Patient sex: M
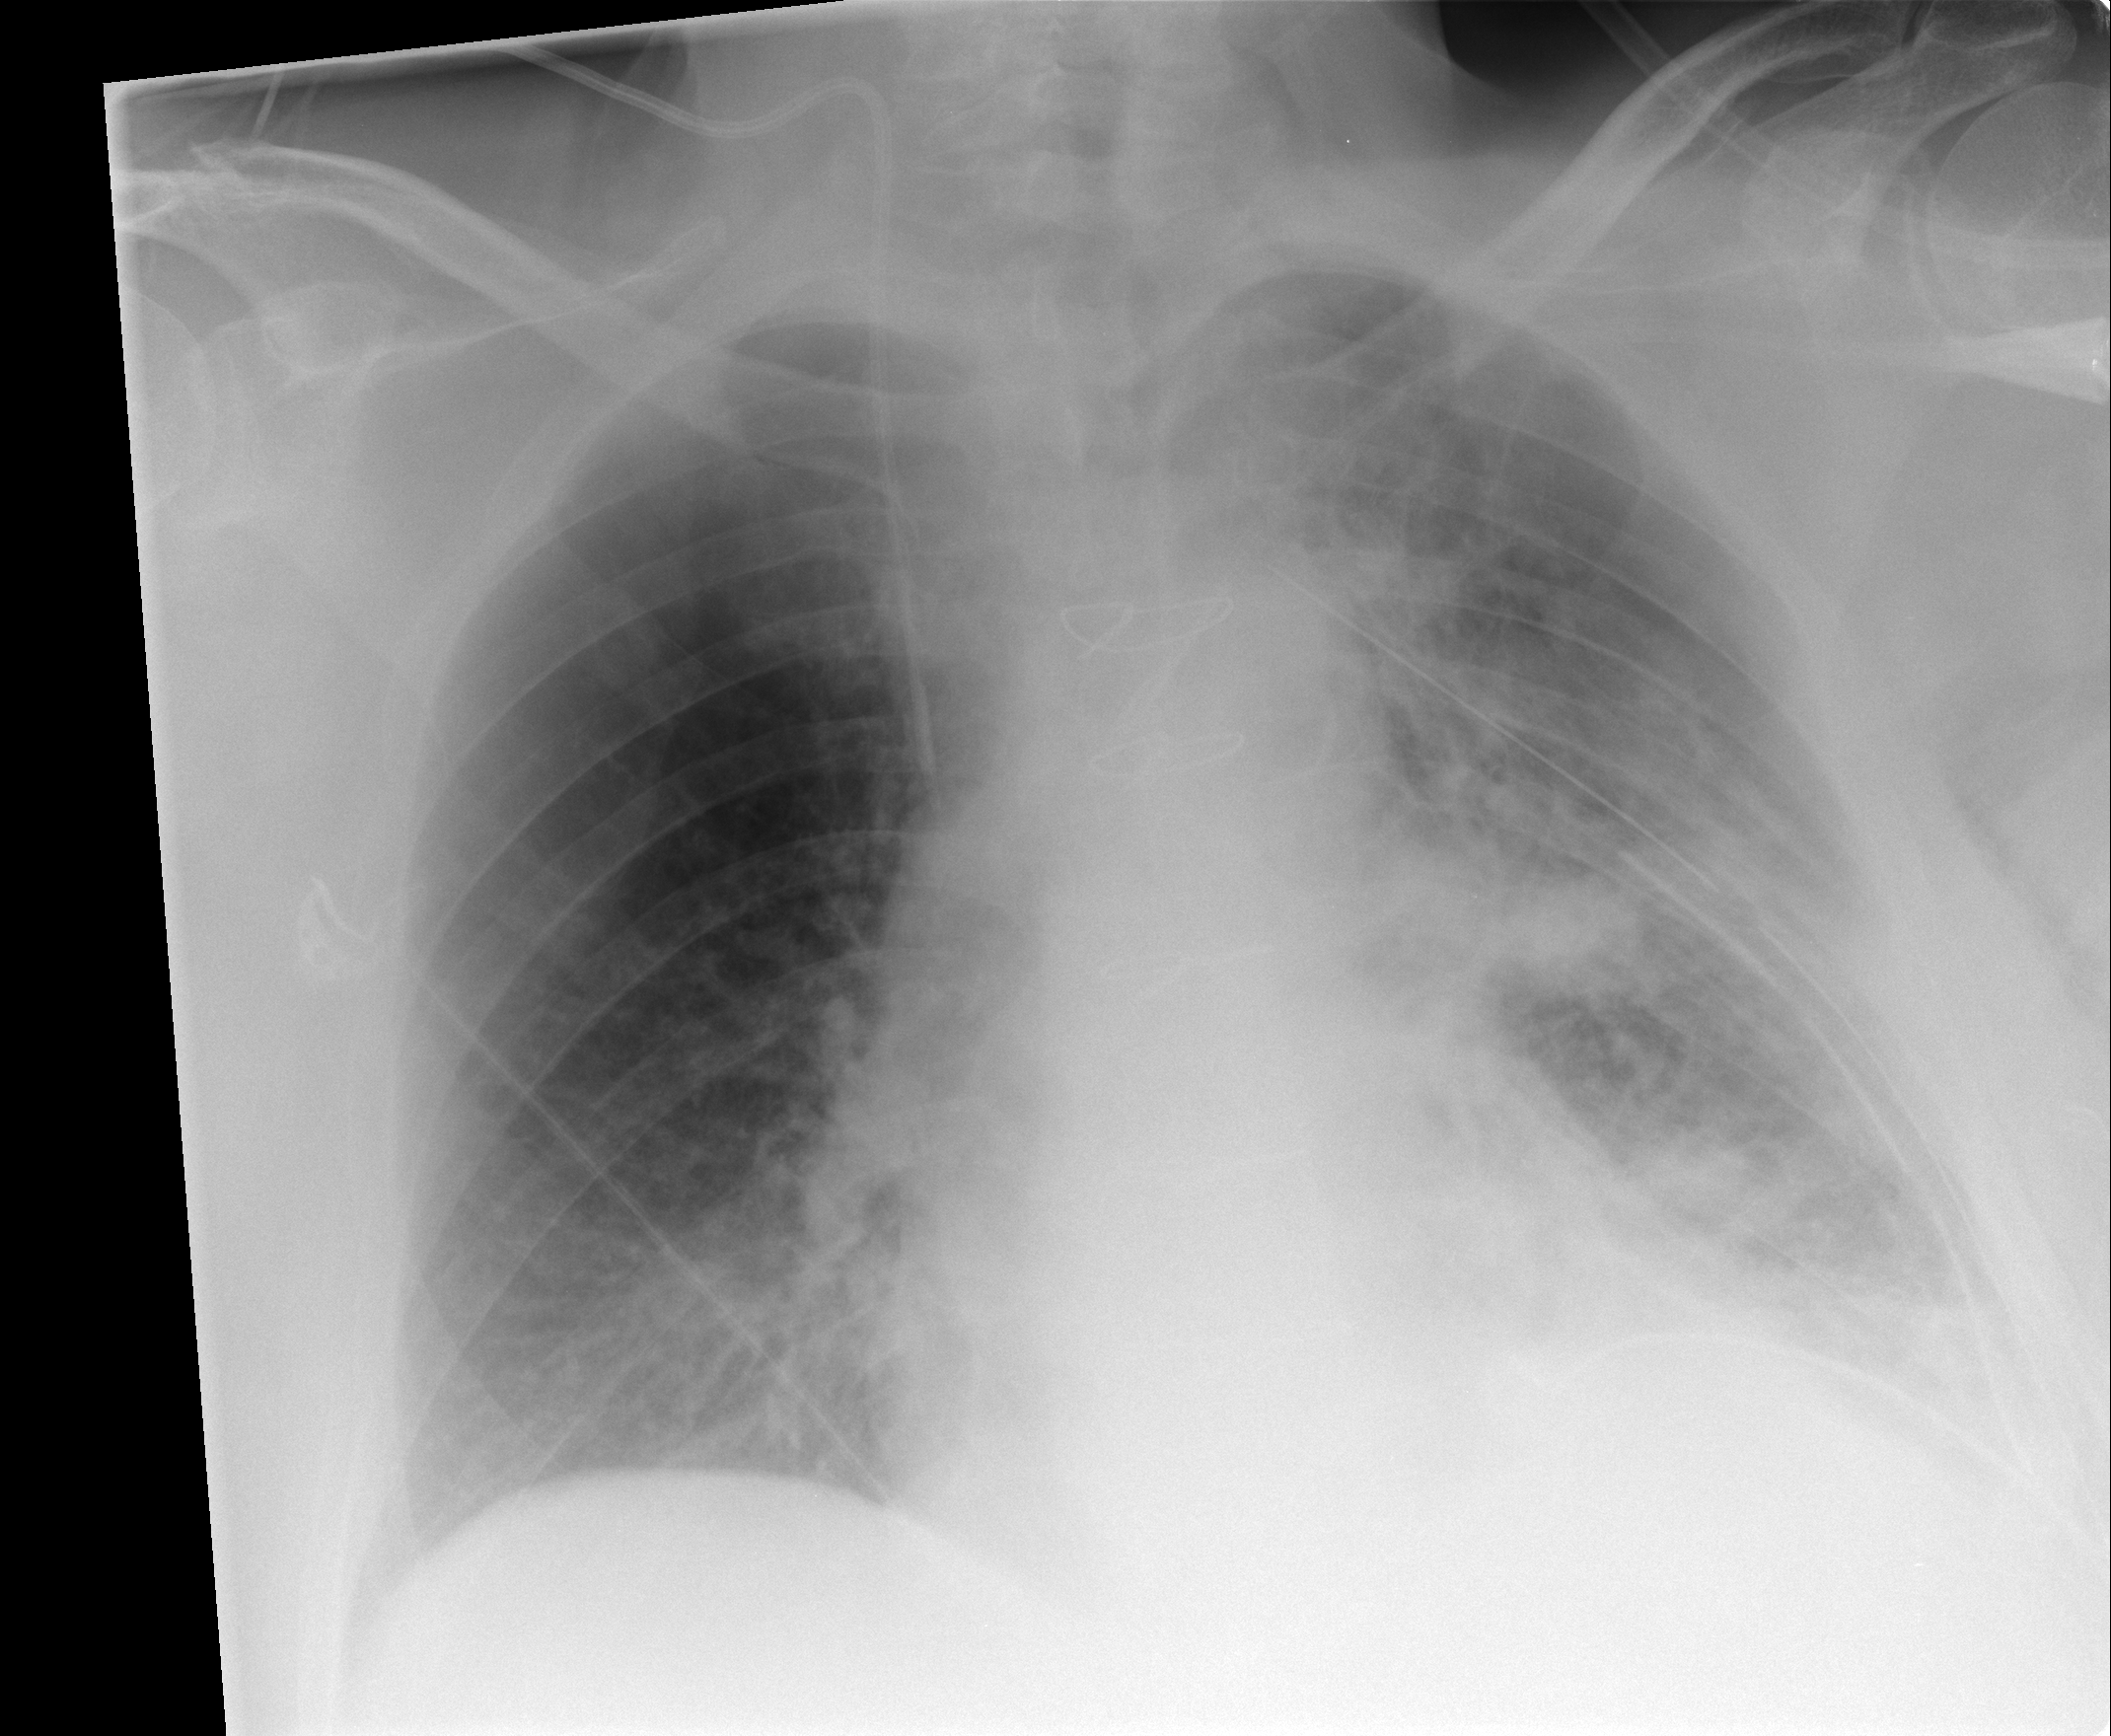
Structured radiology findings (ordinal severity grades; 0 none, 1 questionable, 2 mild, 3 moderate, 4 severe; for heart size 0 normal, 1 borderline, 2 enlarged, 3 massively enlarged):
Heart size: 0
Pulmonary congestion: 2
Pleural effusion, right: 0
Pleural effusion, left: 2
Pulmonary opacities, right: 0
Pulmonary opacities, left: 3
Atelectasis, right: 2
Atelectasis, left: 2